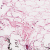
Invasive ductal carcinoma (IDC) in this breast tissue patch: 0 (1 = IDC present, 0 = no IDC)